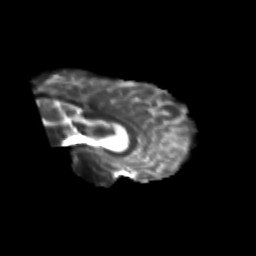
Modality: T2w
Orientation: sagittal
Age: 43
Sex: male
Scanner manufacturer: siemens
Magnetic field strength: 3 T
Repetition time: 8.9 s
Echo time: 0.088 s